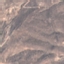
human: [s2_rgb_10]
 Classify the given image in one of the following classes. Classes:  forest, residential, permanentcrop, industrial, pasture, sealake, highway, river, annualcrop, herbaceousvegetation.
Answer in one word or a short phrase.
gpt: HerbaceousVegetation